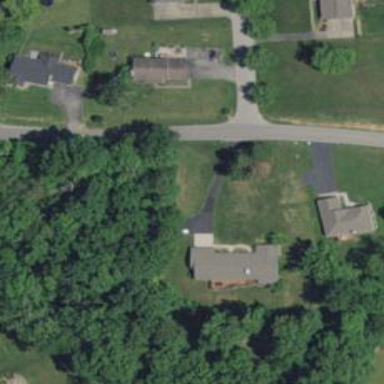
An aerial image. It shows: Driveway.